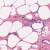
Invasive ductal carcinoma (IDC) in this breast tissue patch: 0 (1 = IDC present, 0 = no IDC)